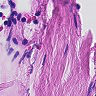
Metastatic tissue present: no